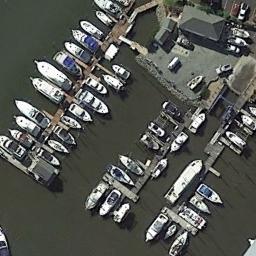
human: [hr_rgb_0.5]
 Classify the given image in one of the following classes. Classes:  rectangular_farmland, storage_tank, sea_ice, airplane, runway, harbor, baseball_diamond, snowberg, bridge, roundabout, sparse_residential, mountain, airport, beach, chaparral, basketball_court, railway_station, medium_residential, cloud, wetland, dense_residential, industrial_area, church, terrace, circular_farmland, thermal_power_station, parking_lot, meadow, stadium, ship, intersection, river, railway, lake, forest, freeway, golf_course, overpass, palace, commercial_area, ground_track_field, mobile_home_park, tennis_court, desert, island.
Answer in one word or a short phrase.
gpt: harbor